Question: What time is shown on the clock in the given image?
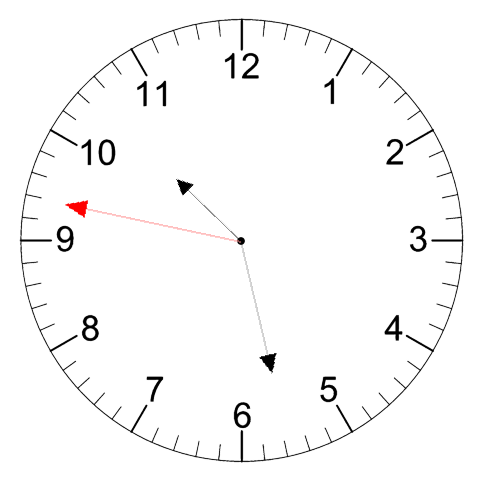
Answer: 10:27:47